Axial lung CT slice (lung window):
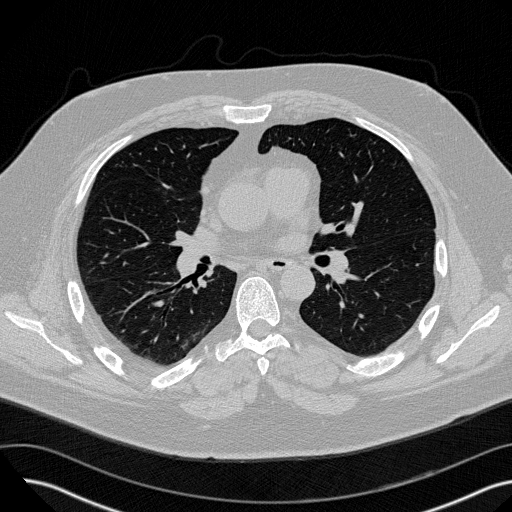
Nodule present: no